What distinguishes these two images?
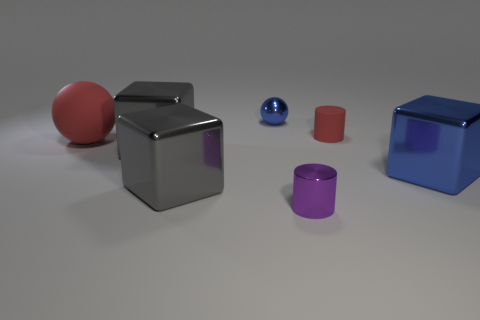
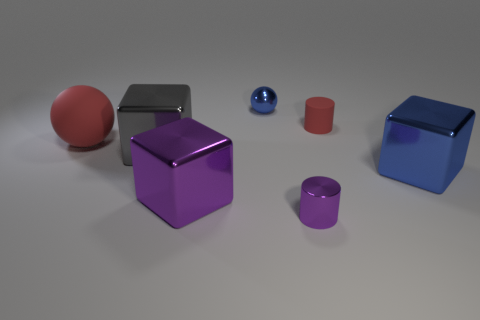
the large gray shiny block that is in front of the big blue shiny block changed to purple
the big gray metallic block that is in front of the big blue cube changed to purple
the big gray metallic cube in front of the large blue shiny cube became purple
the big gray metal block in front of the blue shiny cube became purple